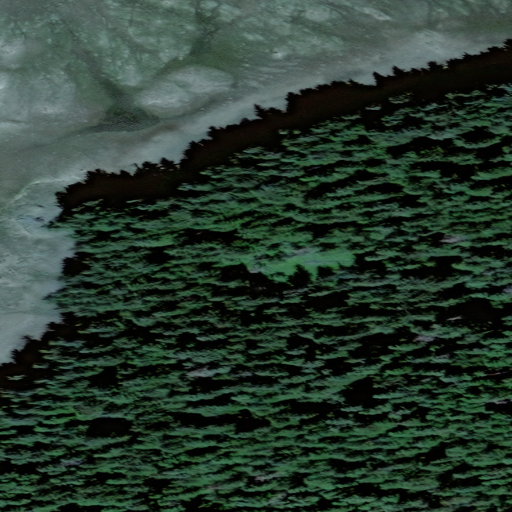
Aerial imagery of cape in Alaska named False Point containing only unknown